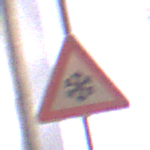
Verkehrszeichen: SchneeOderEisglaette
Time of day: Night
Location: Outdoor (Urban)
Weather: Overcast
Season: Winter
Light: Artificial